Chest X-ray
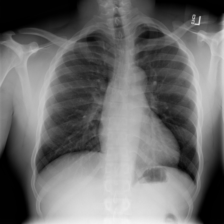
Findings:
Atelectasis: positive
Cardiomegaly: negative
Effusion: positive
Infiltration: negative
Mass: negative
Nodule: negative
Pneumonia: negative
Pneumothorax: negative
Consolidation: positive
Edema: negative
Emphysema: negative
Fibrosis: negative
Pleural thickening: negative
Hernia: negative